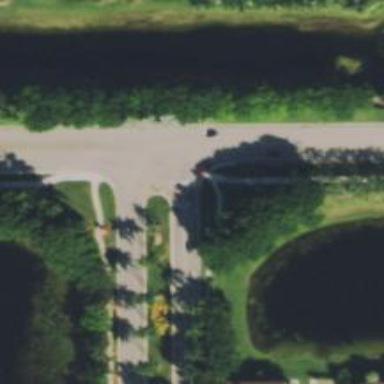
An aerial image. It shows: Road with stop sign.